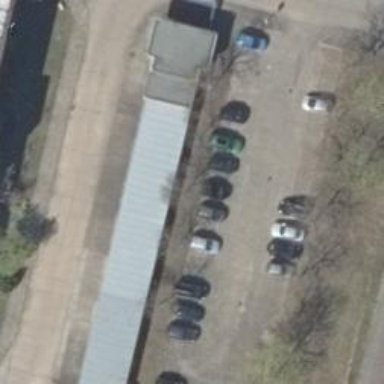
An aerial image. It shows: Industrial building.